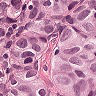
Metastatic tissue present: yes